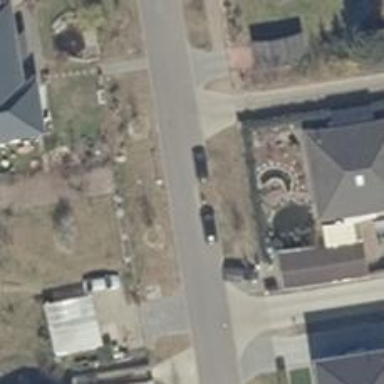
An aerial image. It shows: Asphalt road in residential area.